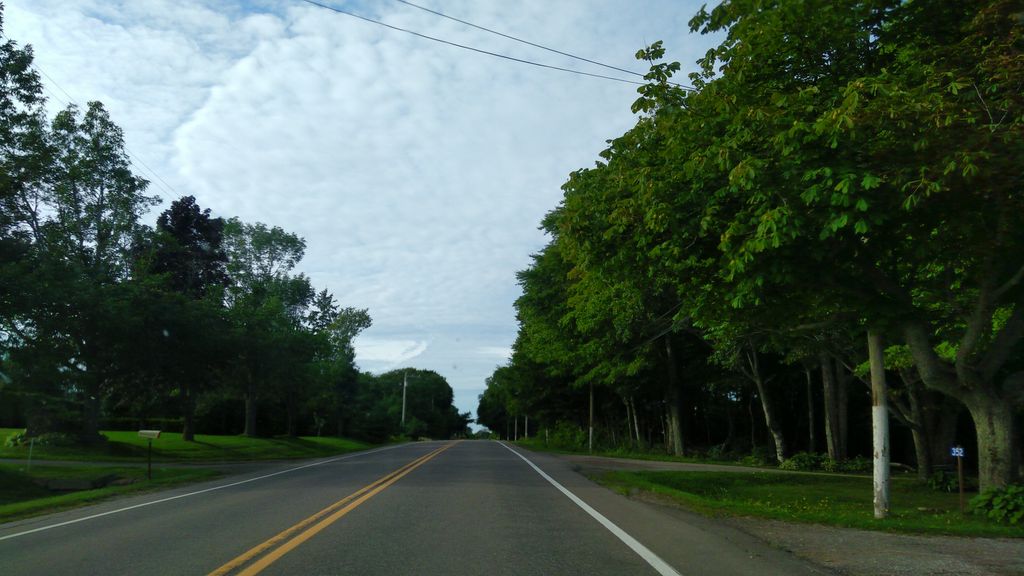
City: charlottetown